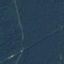
Label: Forest